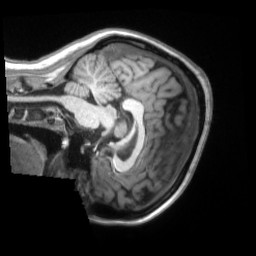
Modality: T1w
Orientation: sagittal
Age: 24
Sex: female
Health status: ill
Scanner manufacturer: siemens
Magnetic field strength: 3 T
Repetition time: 2.2 s
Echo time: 0.00157 s